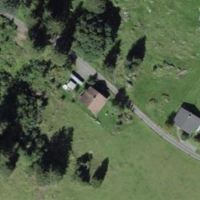
EUNIS habitat code: 23
Species observed at this site:
Sedum album